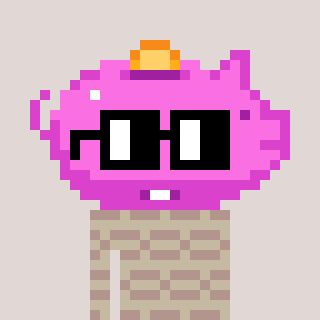
a pixel art character with square black glasses, a piggybank-shaped head and a bege-colored body on a warm background